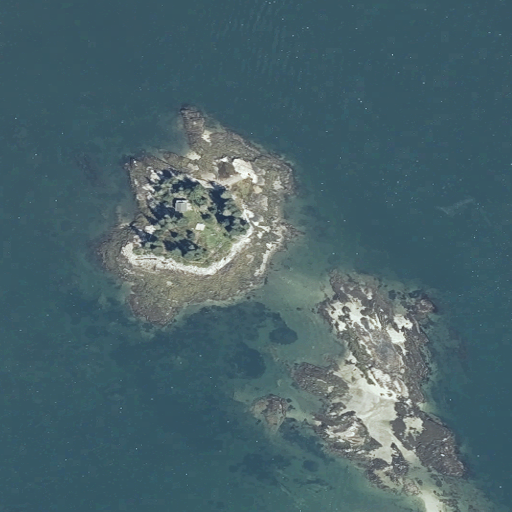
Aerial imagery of island in Maine named Rasberry Island containing open water, herbaceous wetlands, and barren land